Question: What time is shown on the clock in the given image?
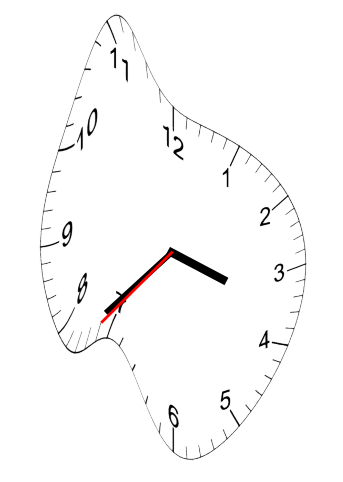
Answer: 03:37:37